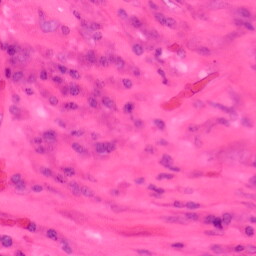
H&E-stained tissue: Colon